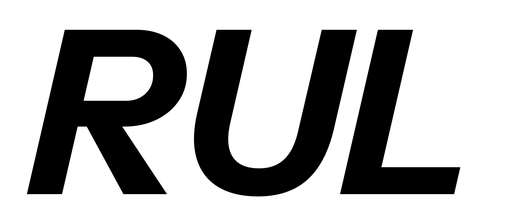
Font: InstrumentSans-Italic_Bold_Italic